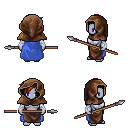
a pixel art fantasy rpg character, female body template, dark elf, purple skin, blue cape, robe skirt, brunette pixie cut hairstyle, cloth hood, white cloth bandages, spear, four views (front, back, left, right), 2x2 character sprite sheet, small pixel art, hard edges, no anti-aliasing